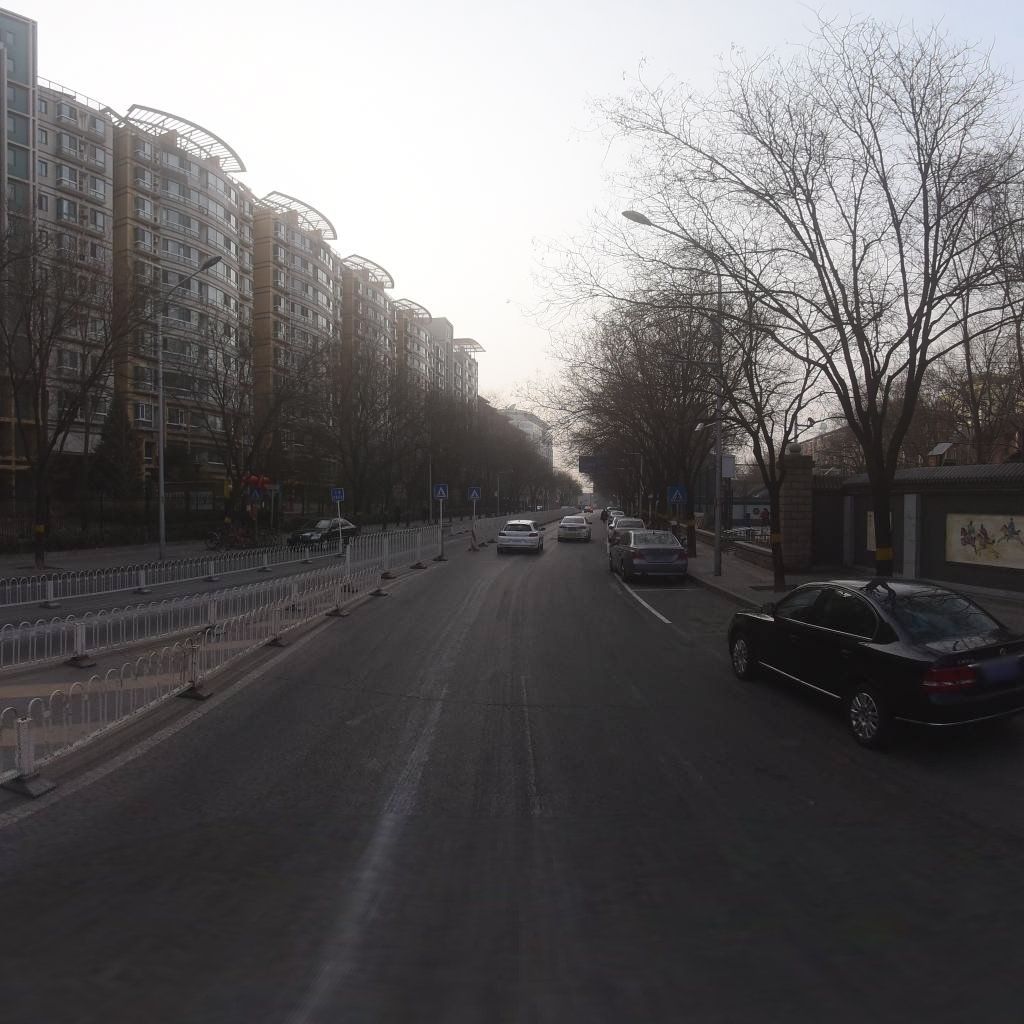
Region: Xicheng
Road damage annotations: transverse crack